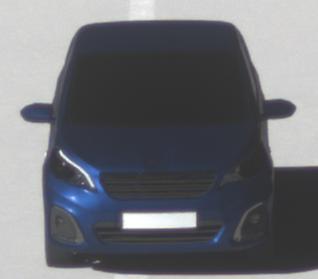
Make: Peugeot
Model: 108 1.0 VTi 68
Detailed model: 108
Model produced from: 2015/03
Model produced until: 2016/10
Doors: 3
Color: blue
Road condition: dry road
Daytime: morning or afternoon
Contrast: high contrast